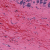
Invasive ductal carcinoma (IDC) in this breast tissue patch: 0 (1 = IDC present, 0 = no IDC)